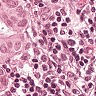
Metastatic tissue present: yes